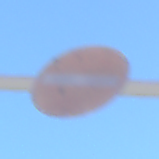
Verkehrszeichen: VerbotDerEinfahrt
Umgebung: Outdoor, Nature
Tageszeit: MorningAfternoon
Wetter: PartlyCloudy
Licht: Natural
Jahreszeit: NotSpecified
Kontrast: HighContrast